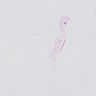
Metastatic tissue present: yes